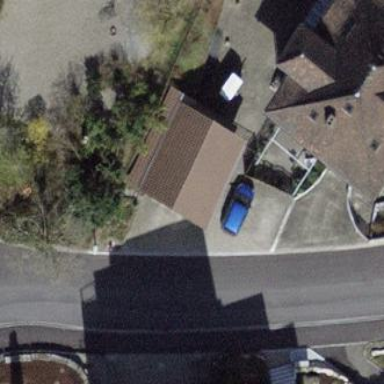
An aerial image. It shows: Garage.